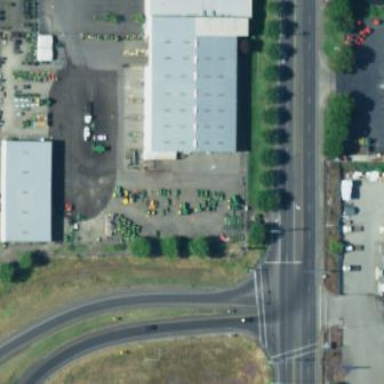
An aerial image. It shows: Building with agrarian shop.